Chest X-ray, PA view. Patient: 26 years old, sex M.
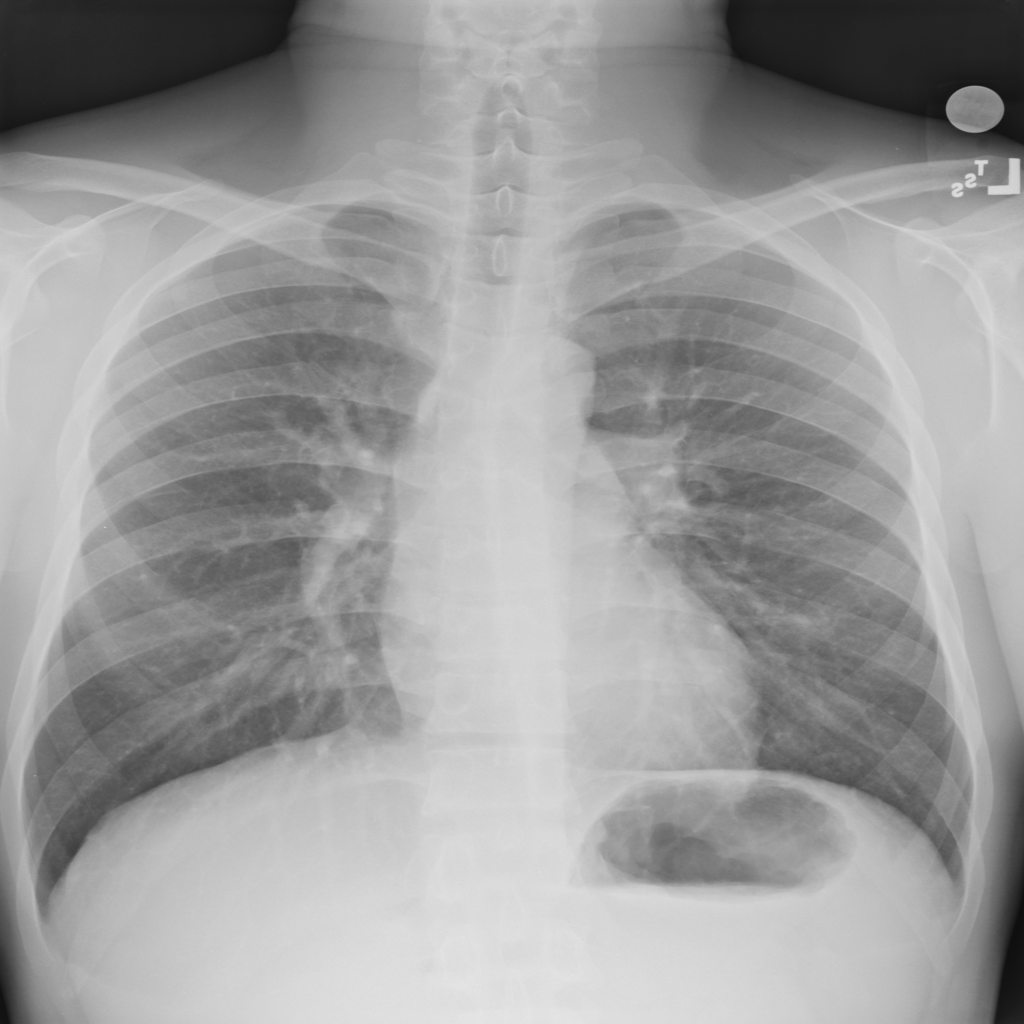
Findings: No Finding